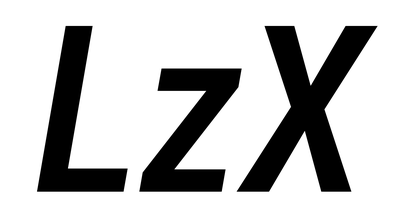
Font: Roboto-Italic_Condensed_Medium_Italic